Question: I'm creating a new todo app in react-native using redux.
On setting up the rootReducer using combineReducers i'm getting the following error.
"combineReducers" is read-only.

'''
// reducers/todos.js
let nextId = 0;
const todos = (state = [], action) => {
switch (action.type) {
case 'ADD_TODO':
return [
...state, {
id: nextId++,
text: action.text,
completed: false,
}
]
case 'TOGGLE_TODO':
return state.map(todo =>
(todo.id === action.id) ? { ...todos, completed: !todo.completed } : todo)
default:
return state
}
}
export default todos;
'''
created a visibility filter to toggle the todo state.
'''
// reducers/visibilityFilter.js
const visibilityFilter = (state='SHOW_ALL', action) =>{
return state;
}
export default visibilityFilter;
'''
combining the both reducers into index file.
'''
// reducers/index.js
import { combineReducers } from 'redux';
import todos from './todos';
import visibilityFilter from './visibilityFilter';
export default combineReducers = combineReducers({
todos,
visibilityFilter
})
'''
Here is my store file
'''
import { createStore } from 'redux';
import rootReducer from '../reducers';
export default store = createStore(rootReducer);
'''
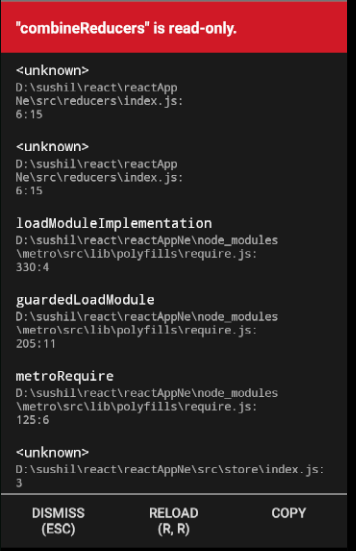
Answer: As the message clearly states, you are not allowed to reassign 'combineReducers'. Just change your code to the following, as described in <URL>:
'''
export default rootReducer = combineReducers({
todos,
visibilityFilter
})
'''